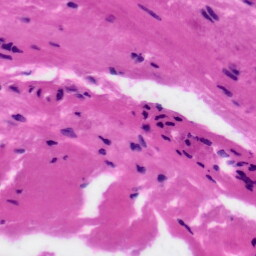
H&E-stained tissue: Tonsil